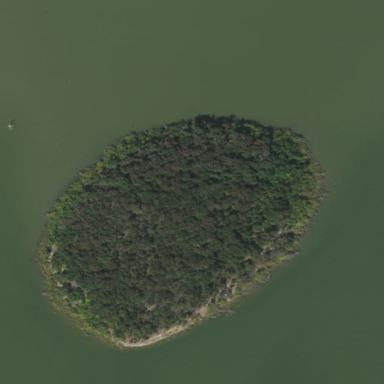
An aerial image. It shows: Islet covered with scrub vegetation.